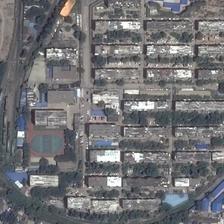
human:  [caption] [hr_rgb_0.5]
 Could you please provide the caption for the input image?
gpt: a small playground at the edge of a large circle aera .

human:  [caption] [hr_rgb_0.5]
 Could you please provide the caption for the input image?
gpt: a block with neatly-arranged buildings and playground is encircled by a round-shaped greenbelt .

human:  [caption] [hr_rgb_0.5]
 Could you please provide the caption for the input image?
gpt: many buildings and green trees are semisurrounded by a semicircle road .

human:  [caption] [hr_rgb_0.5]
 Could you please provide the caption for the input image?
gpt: many buildings near to a playground and three tanks are surrounded by road .

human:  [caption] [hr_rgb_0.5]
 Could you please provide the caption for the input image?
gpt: a playground is surrounded by many trees and houses .